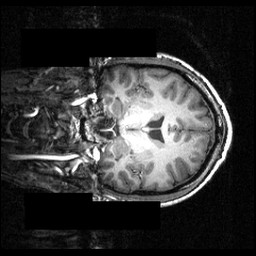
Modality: T1w
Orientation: coronal
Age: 25
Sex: male
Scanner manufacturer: siemens
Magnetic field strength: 3.951 T
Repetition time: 1.5 s
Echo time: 0.00335 s